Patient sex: M
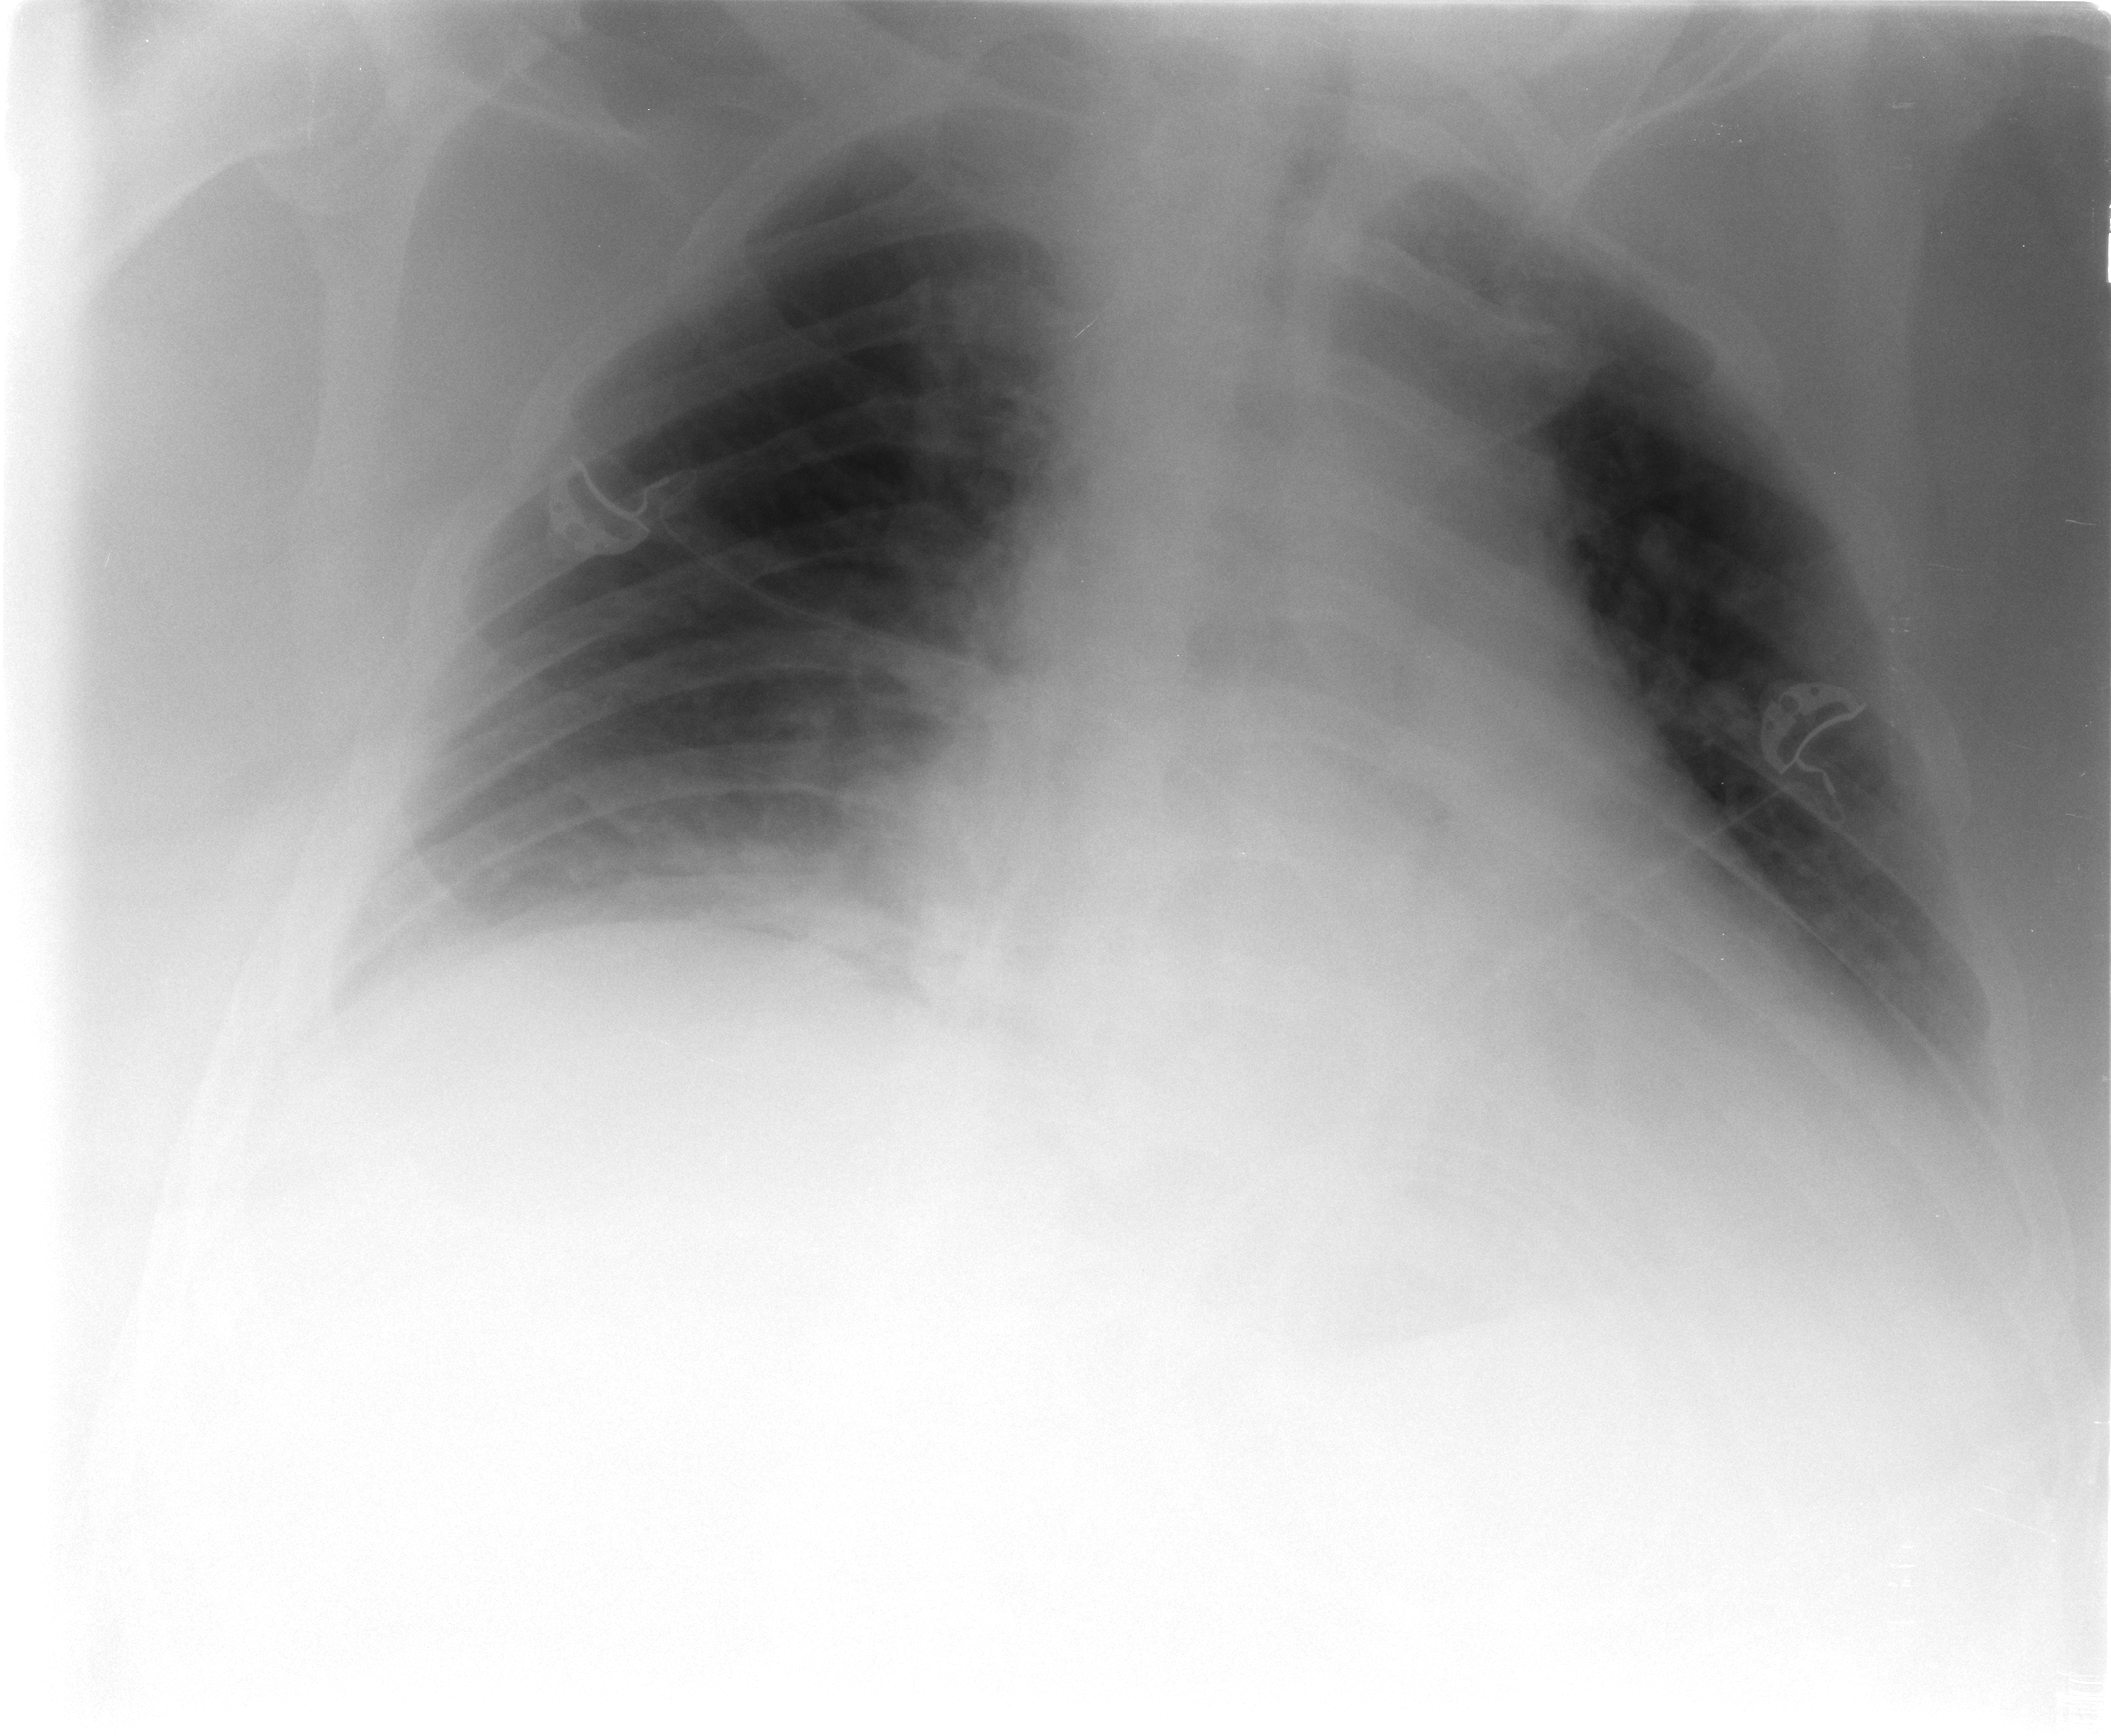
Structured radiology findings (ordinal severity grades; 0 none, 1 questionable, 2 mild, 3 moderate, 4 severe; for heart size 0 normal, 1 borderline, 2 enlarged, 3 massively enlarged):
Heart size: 2
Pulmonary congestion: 2
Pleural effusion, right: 2
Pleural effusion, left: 2
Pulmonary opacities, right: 0
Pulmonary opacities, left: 0
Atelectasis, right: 2
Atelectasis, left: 2